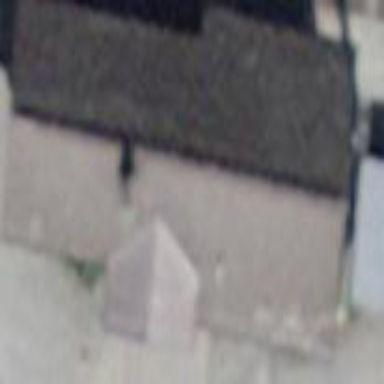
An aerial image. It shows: Train station building.